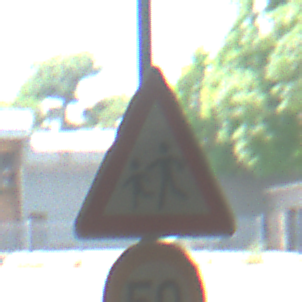
Verkehrszeichen: KinderRechts
Zusatzzeichen unten: Geschwindigkeit50
Umgebung: Indoor, Urban
Tageszeit: Midday
Wetter: NotSpecified
Licht: Natural
Jahreszeit: NotSpecified
Kontrast: MediumContrast